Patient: sex M, age 60
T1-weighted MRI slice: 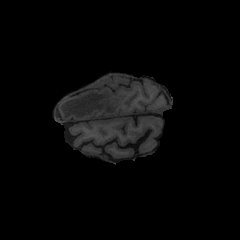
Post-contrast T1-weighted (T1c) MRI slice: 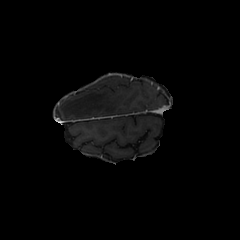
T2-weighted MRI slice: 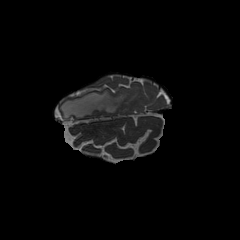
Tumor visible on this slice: yes
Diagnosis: Glioblastoma, IDH-wildtype
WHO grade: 4